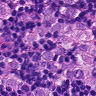
Metastatic tissue present: yes